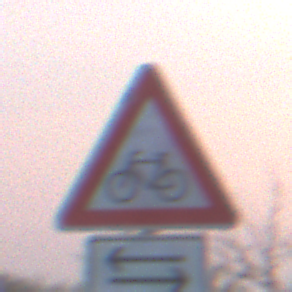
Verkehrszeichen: RadverkehrRechts
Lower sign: RichtungsangabeDurchPfeile7
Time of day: SunriseSunset
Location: Outdoor (Nature)
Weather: Clear
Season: NotSpecified
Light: Natural